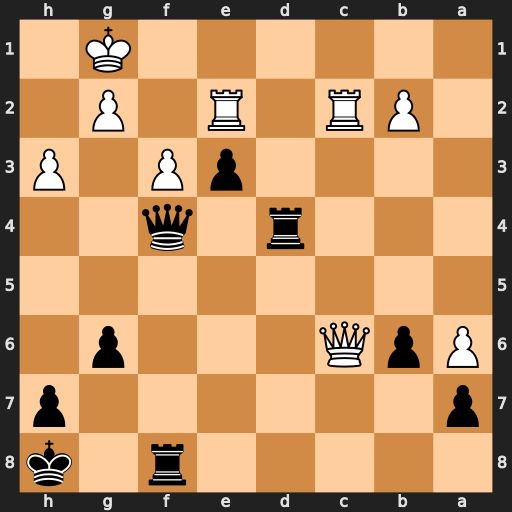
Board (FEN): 5r1k/p6p/PpQ3p1/8/3r1q2/4pP1P/1PR1R1P1/6K1
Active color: b
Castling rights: -
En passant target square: -
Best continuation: Rd1+ Re1 Rxe1#